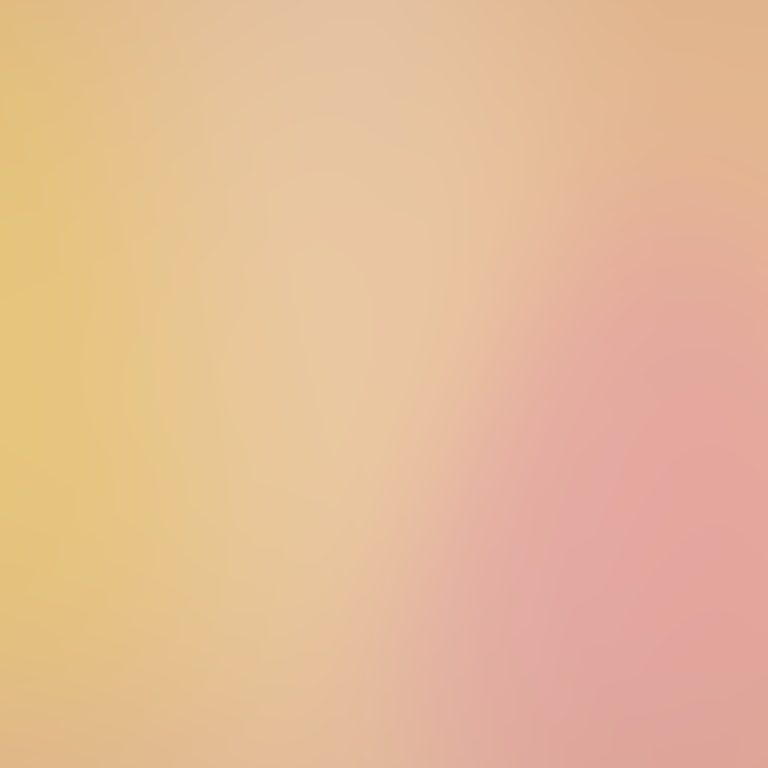
Abstract light effect, smooth gradient from soft yellow to gentle pink, calm atmosphere, diffuse light, no room, no furniture, no objects.